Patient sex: M
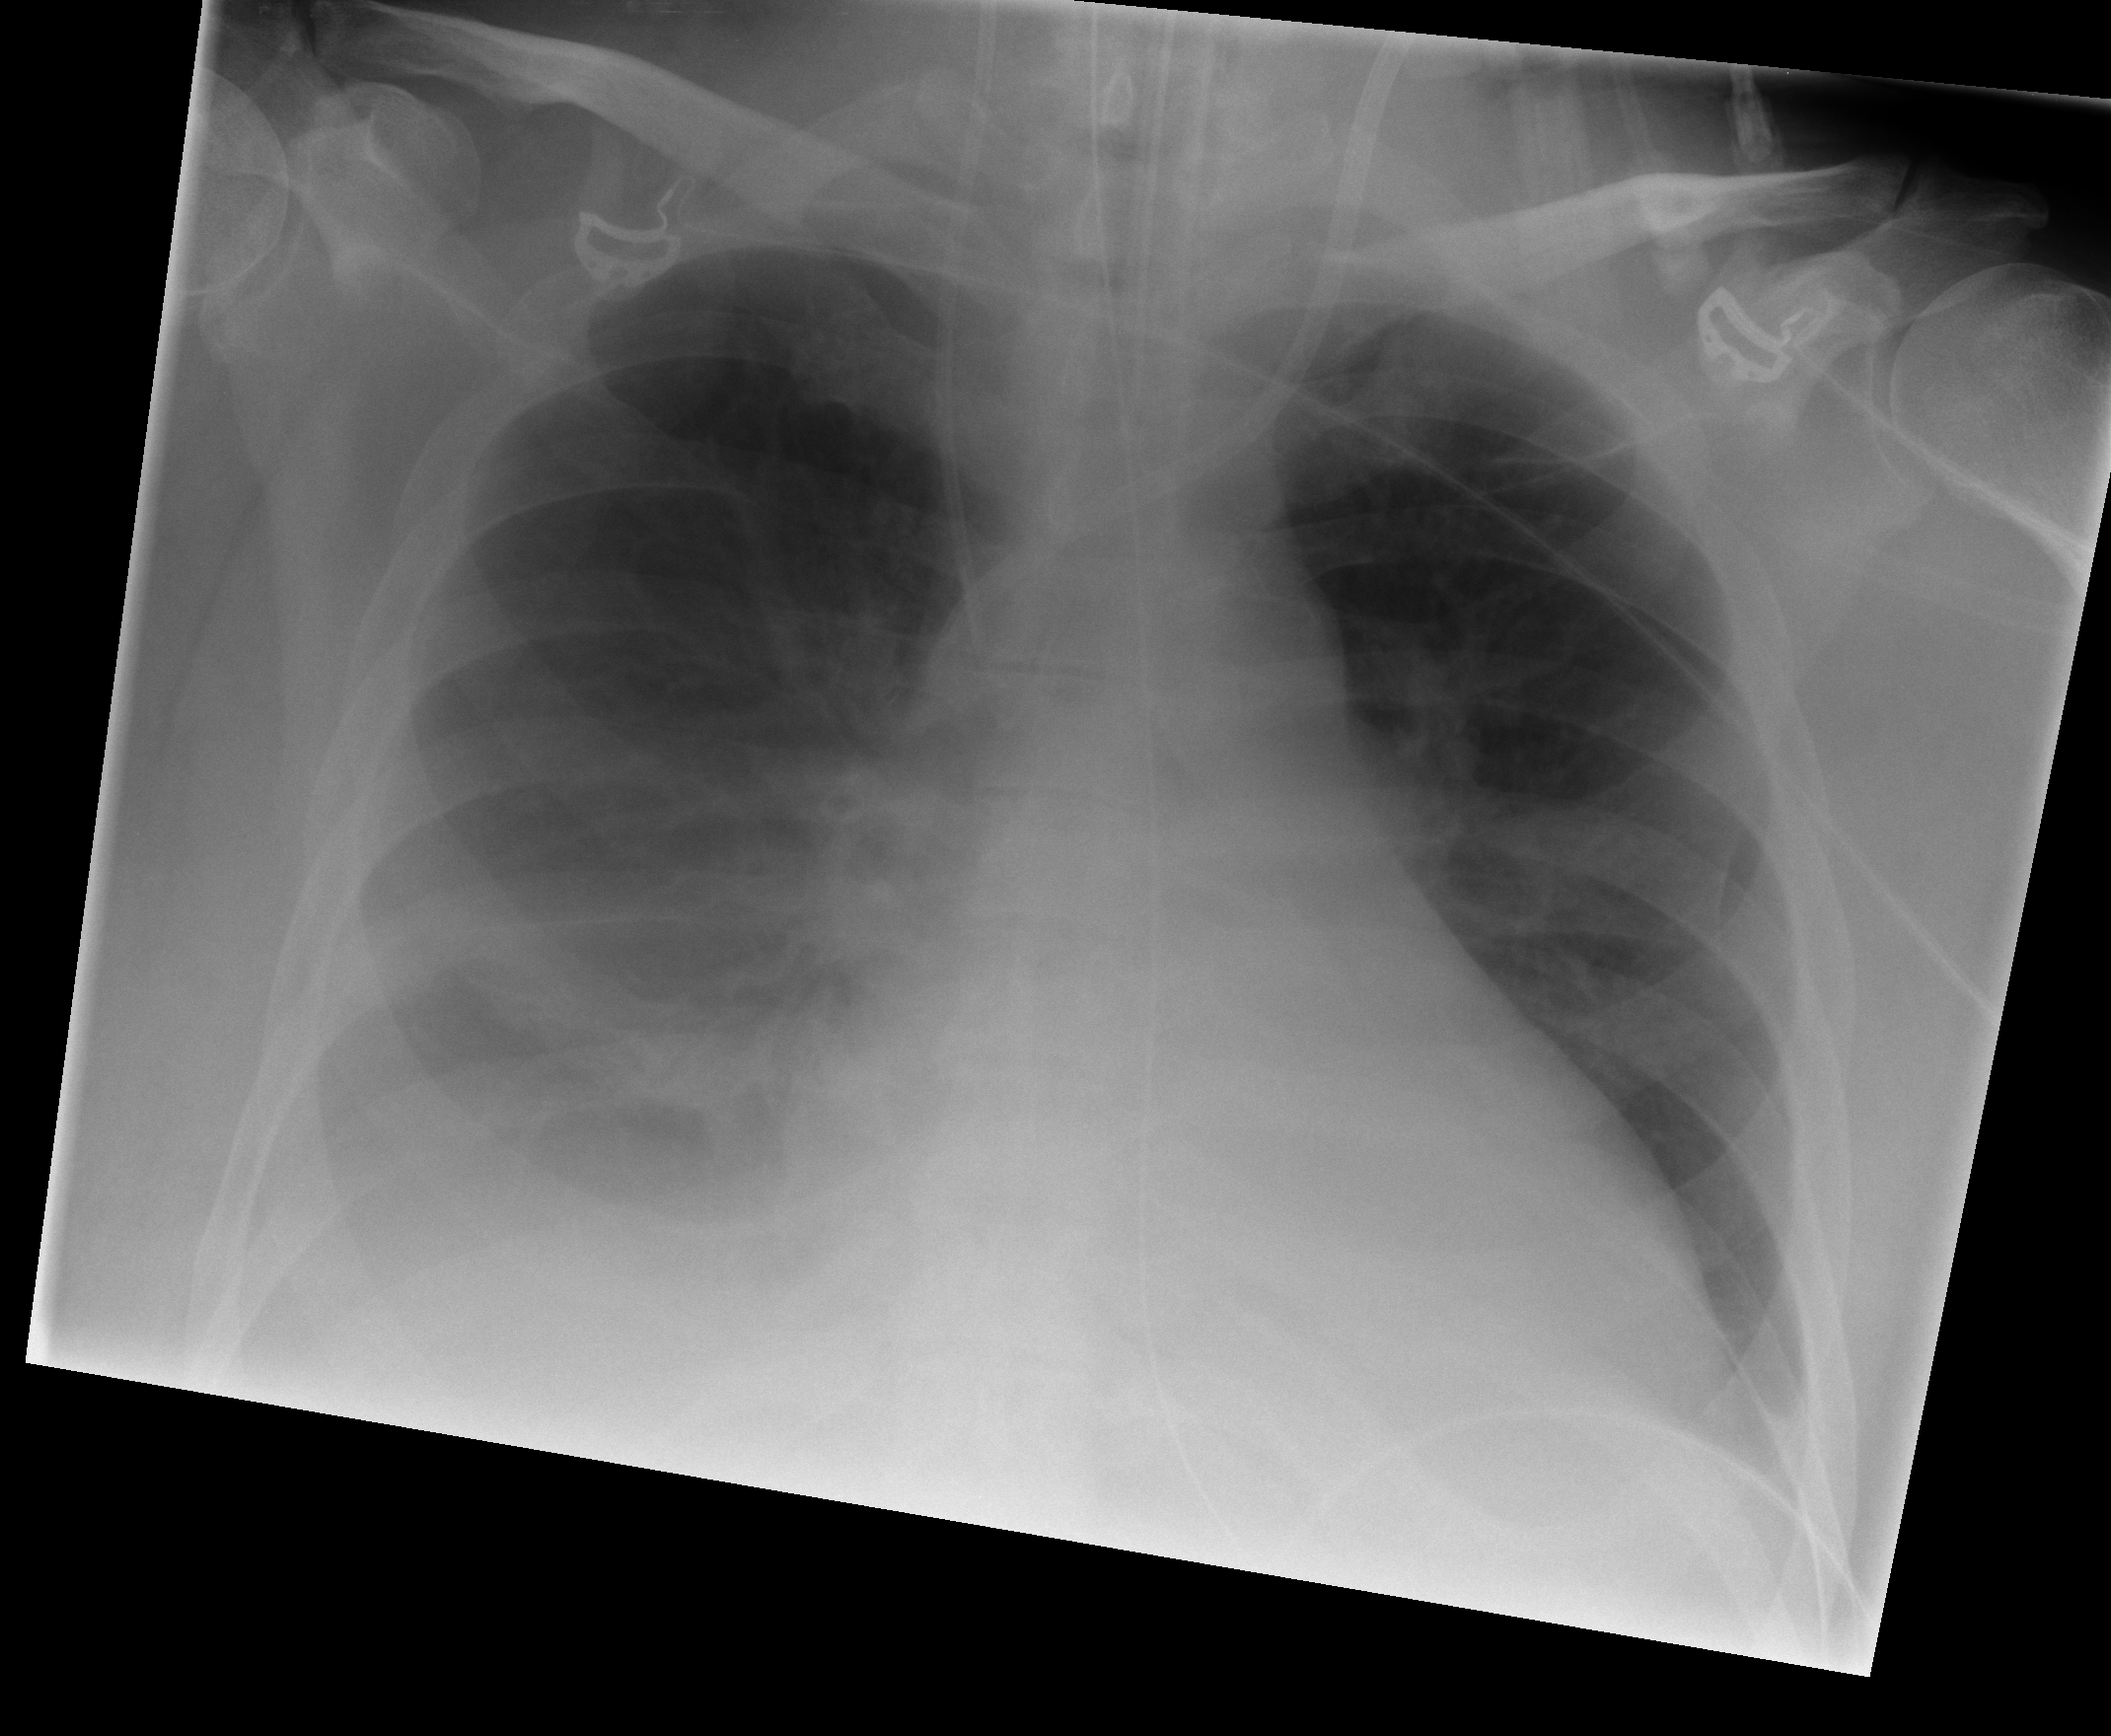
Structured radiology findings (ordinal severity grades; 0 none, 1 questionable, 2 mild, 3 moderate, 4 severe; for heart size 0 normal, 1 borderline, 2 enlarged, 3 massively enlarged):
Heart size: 0
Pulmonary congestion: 0
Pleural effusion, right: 3
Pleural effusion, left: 0
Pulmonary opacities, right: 0
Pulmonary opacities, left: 0
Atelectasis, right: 2
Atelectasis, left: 0